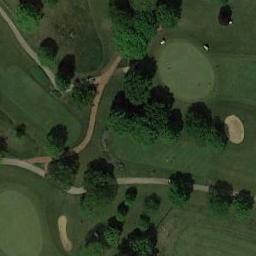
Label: golf_course